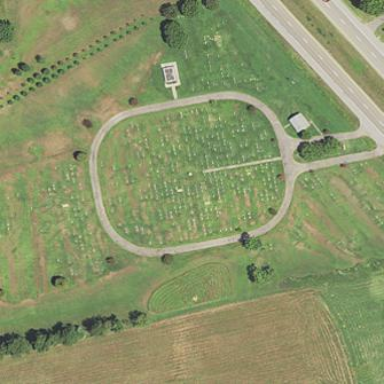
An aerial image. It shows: Park adjacent to cemetery.